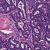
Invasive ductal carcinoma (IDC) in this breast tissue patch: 1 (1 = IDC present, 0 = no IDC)